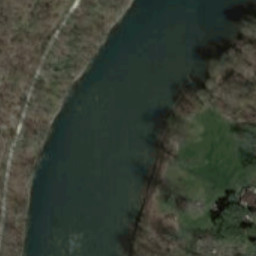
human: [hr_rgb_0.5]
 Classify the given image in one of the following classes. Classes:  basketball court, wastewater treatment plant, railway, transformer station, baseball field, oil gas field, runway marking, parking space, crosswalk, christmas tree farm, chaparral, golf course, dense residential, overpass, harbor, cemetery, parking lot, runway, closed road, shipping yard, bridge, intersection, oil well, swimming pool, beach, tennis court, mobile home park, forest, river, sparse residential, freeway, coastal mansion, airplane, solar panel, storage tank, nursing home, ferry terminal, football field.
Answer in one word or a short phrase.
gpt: river